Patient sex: M
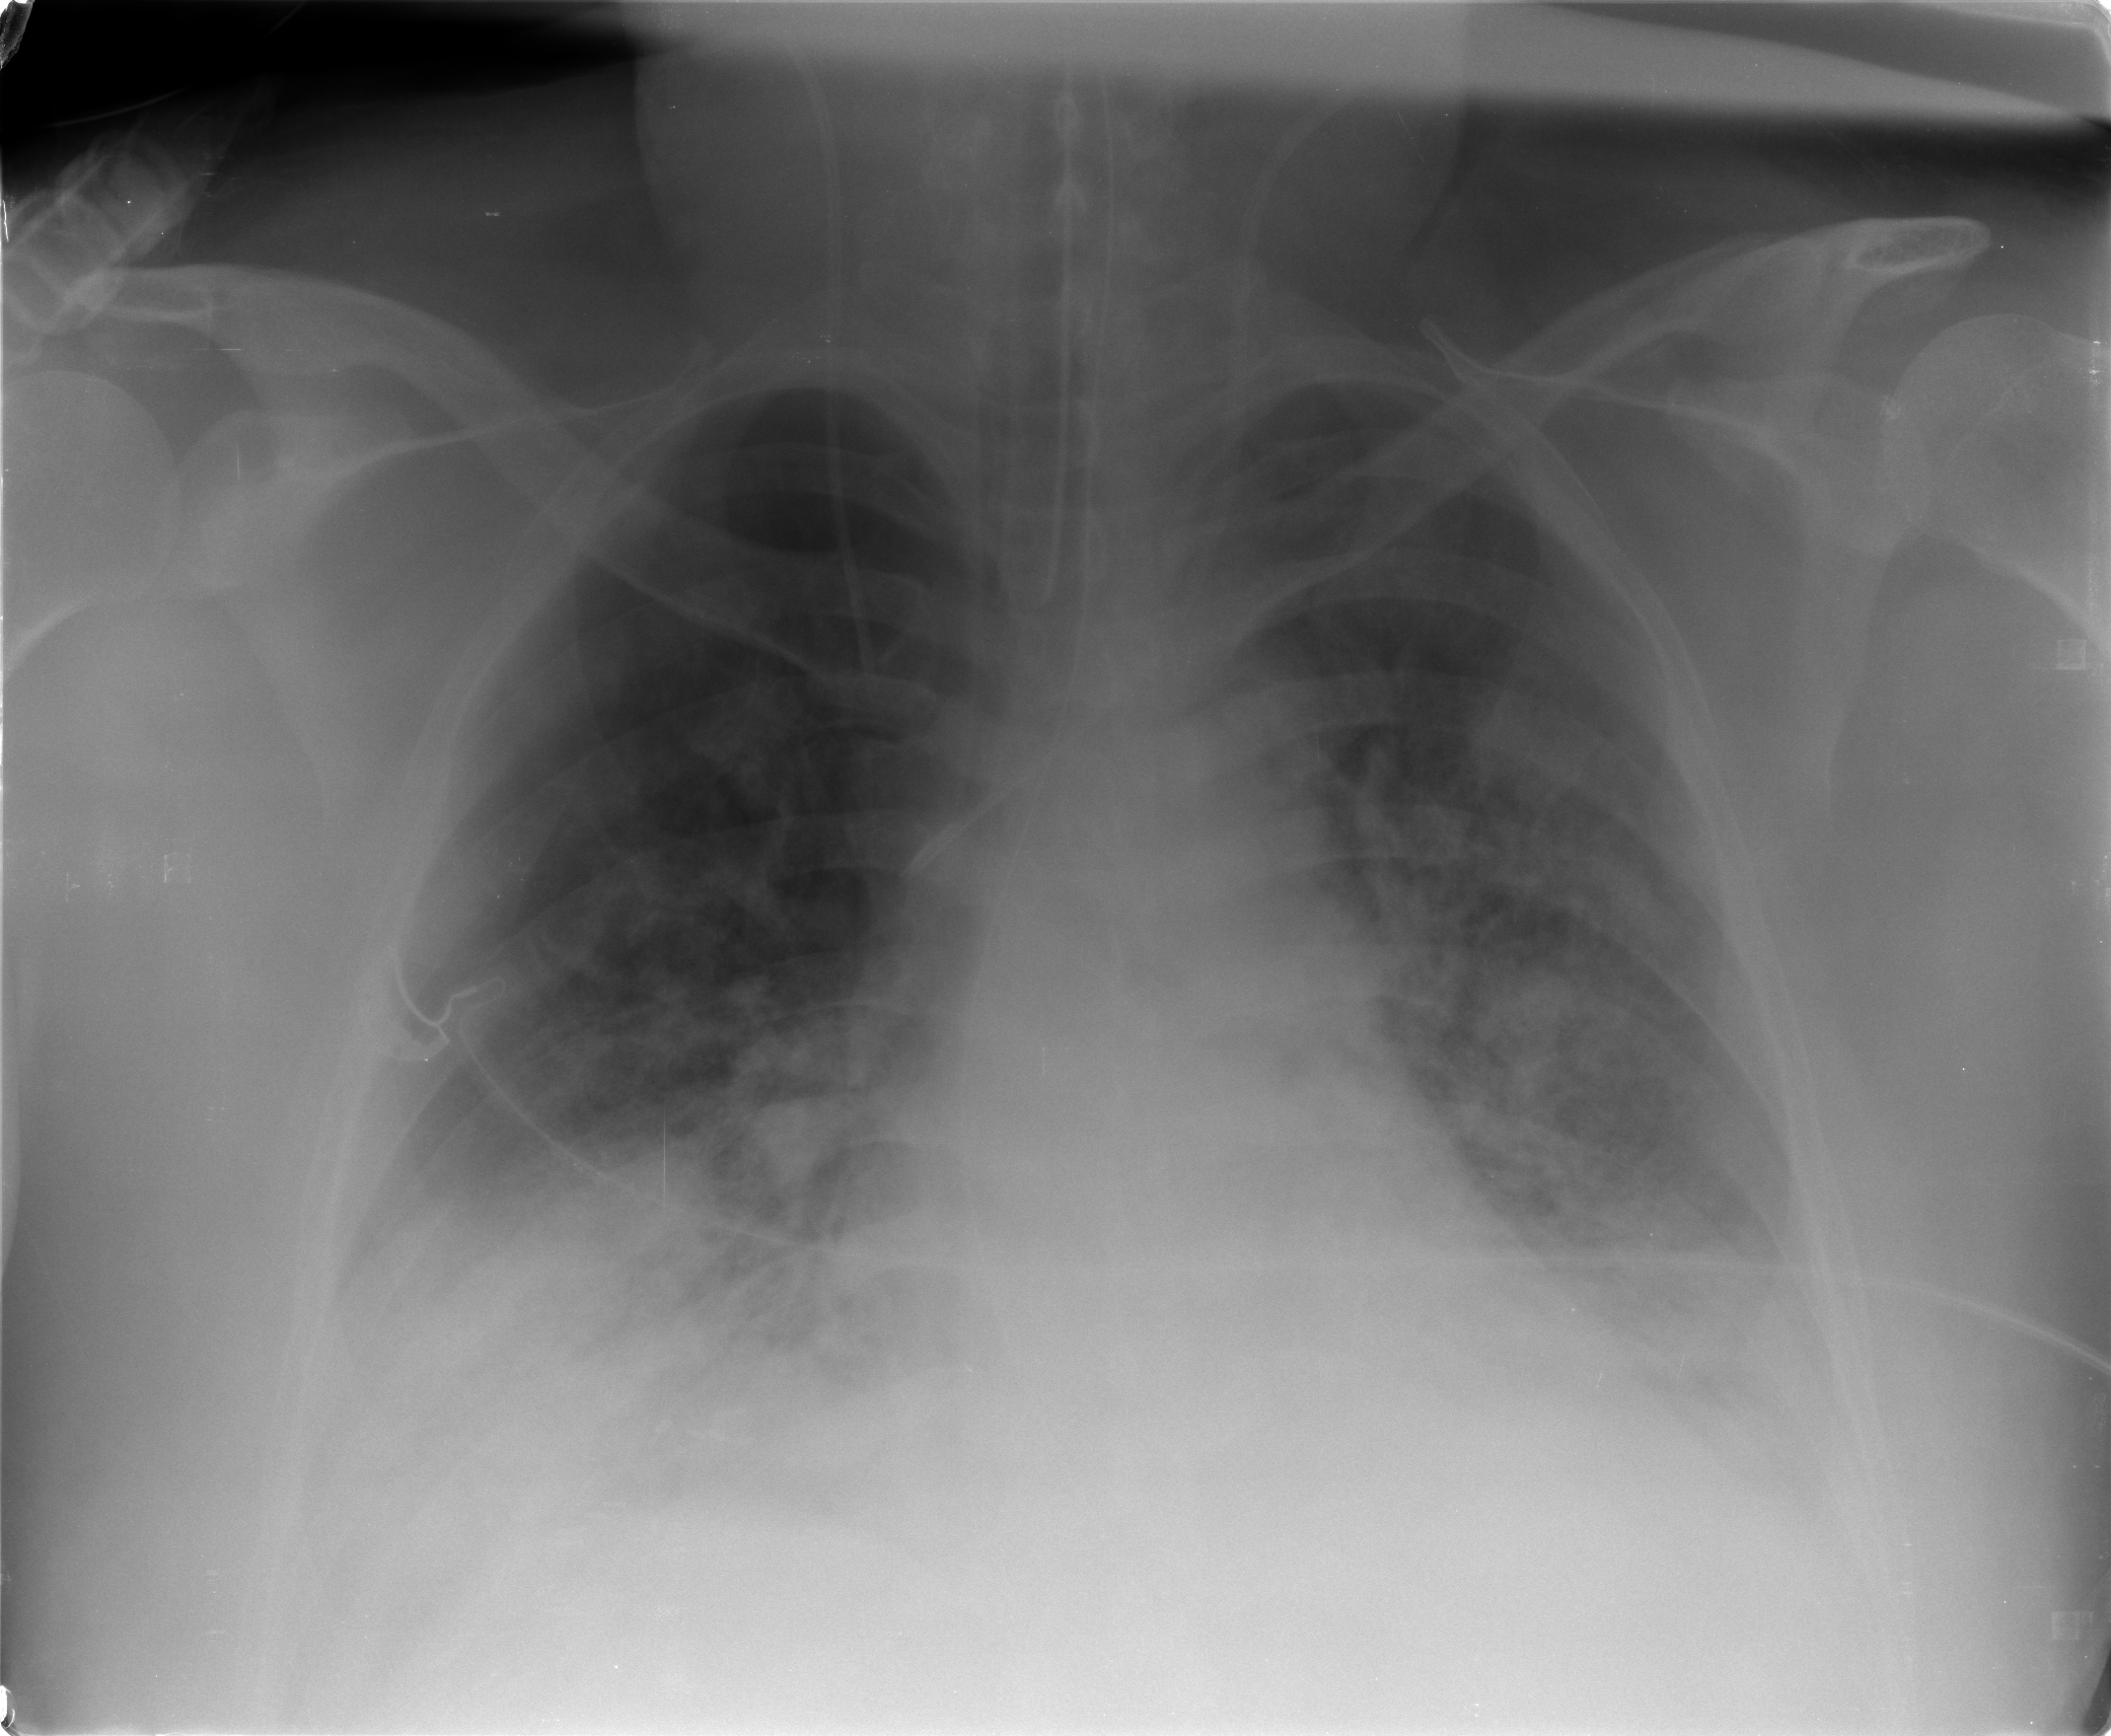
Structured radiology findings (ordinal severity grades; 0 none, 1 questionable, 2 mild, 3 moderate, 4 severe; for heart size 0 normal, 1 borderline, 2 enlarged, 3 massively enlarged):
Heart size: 2
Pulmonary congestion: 3
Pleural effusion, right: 2
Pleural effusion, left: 2
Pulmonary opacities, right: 3
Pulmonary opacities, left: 4
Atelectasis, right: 3
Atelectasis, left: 3